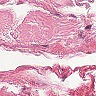
Metastatic tissue present: no